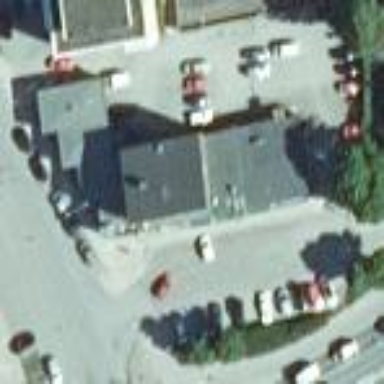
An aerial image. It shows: Retail area.